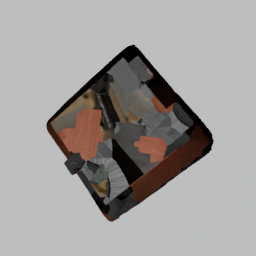
Label: mechanical